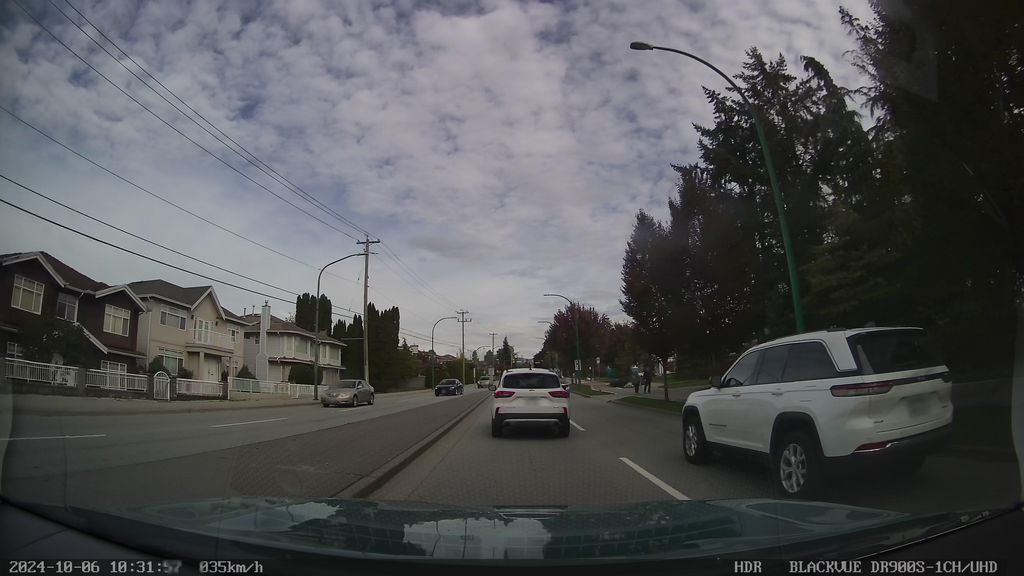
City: vancouver